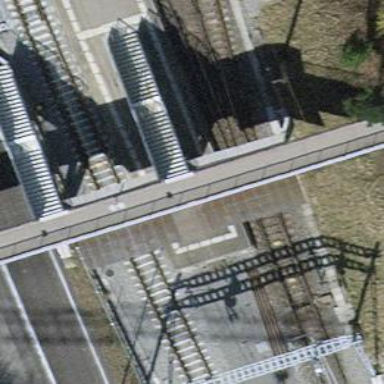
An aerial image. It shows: Railway signal.